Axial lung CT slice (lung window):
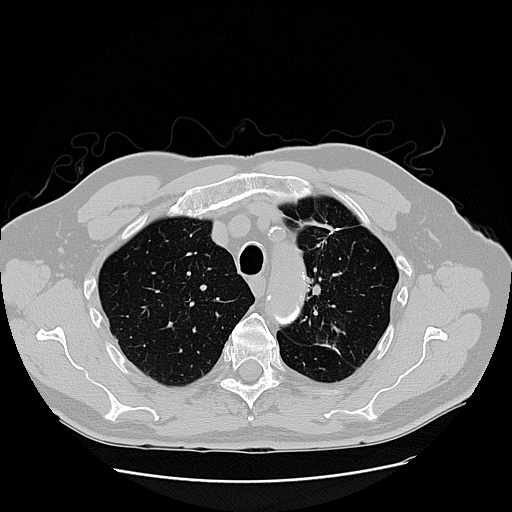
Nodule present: no